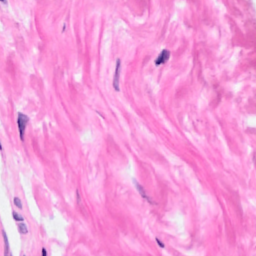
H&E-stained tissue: Breast